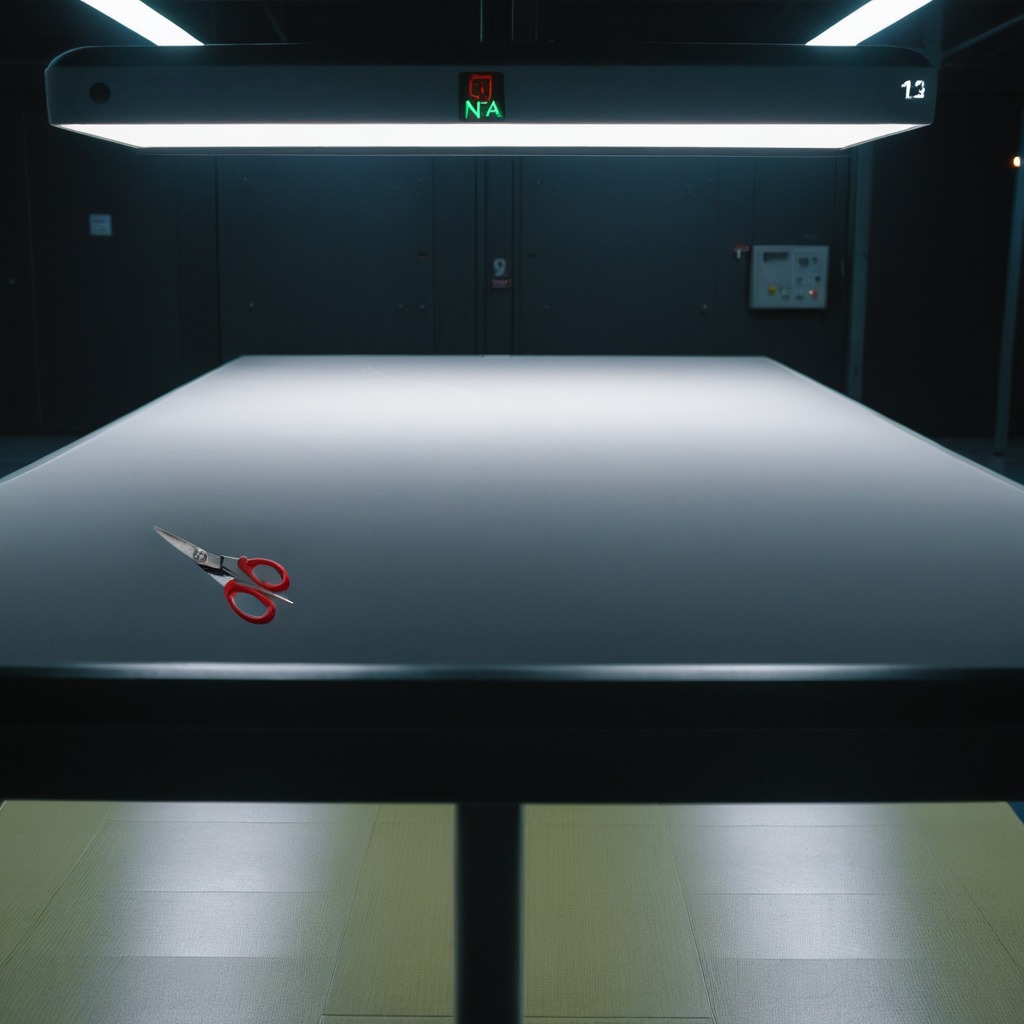
A scissor lying on the table in a railway signal maintenance room.